Interaction volume radius: 10 \u00c5
Interaction volume height: 15 \u00c5
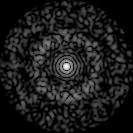
Disorder parameter: 0.8284